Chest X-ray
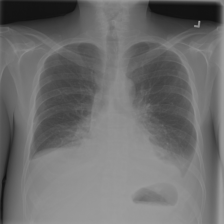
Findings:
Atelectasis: negative
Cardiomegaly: negative
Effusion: negative
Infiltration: negative
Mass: negative
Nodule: negative
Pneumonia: negative
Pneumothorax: negative
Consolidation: negative
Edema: negative
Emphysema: negative
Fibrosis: negative
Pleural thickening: negative
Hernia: negative